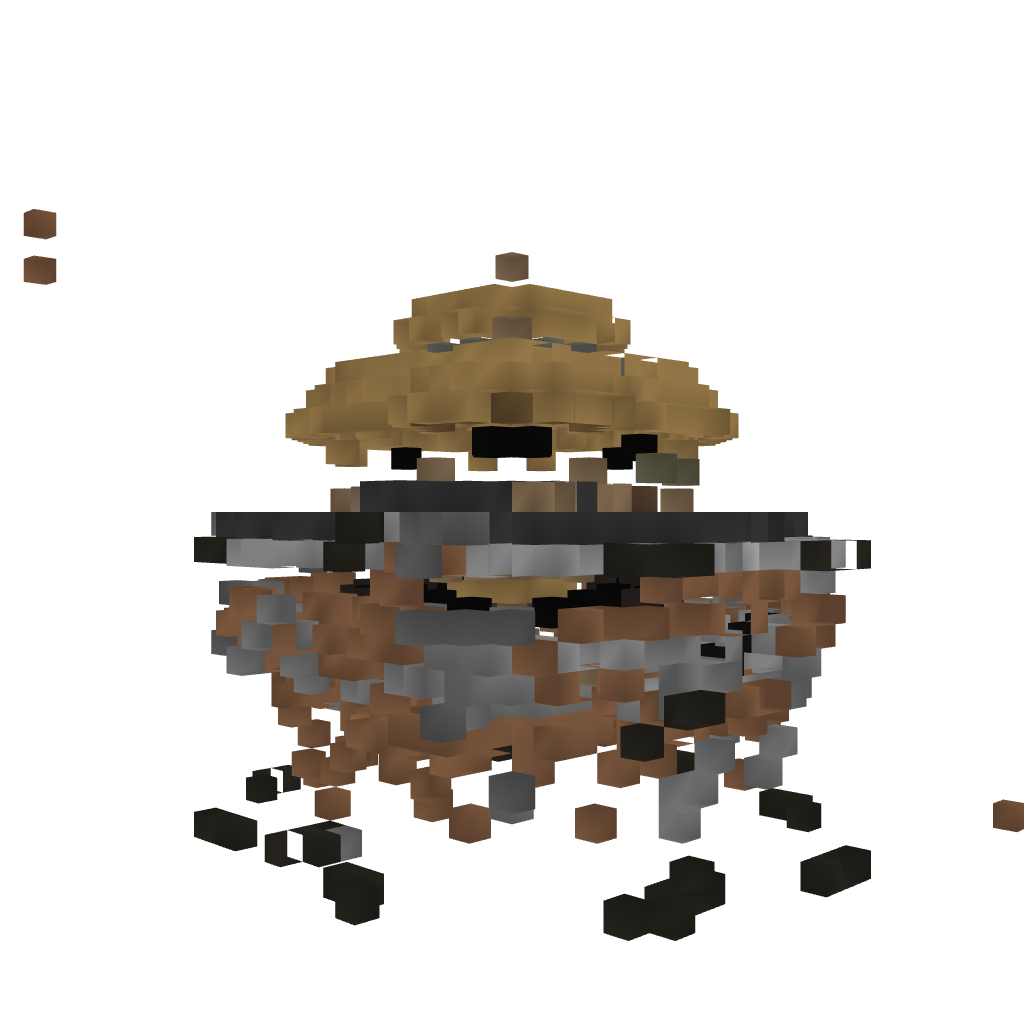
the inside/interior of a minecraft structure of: Floating Island Jungle House